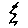
Label: zigzag